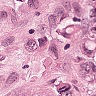
Metastatic tissue present: yes